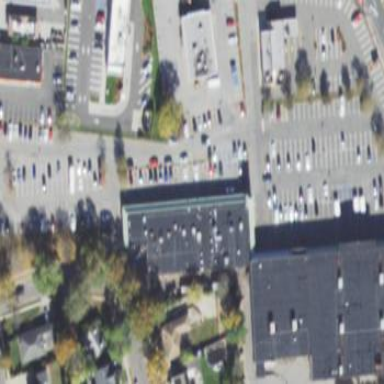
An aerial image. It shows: Retail area.